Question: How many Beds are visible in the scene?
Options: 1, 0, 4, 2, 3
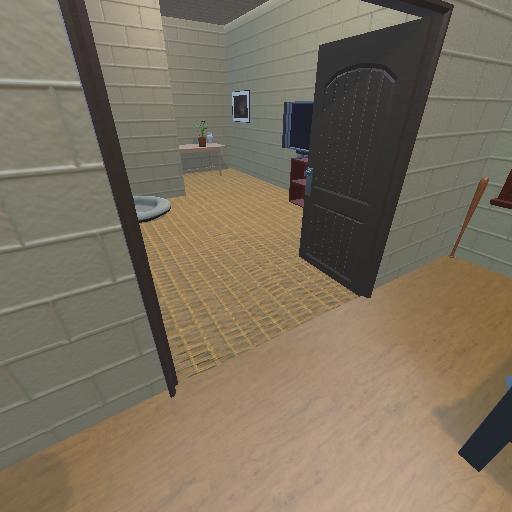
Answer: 1